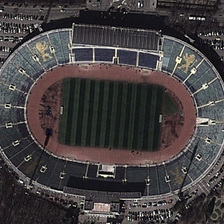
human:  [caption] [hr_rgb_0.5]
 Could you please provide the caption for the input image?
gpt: many cars are parked around the big stadium .

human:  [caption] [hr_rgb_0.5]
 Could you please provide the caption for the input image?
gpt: many cars are parked around the big stadium .

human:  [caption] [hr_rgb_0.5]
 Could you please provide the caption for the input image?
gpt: there is a playground in the gym .

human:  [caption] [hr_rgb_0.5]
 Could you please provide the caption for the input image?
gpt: there is a playground in the gym .

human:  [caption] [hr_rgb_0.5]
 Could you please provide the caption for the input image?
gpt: there is a playground in the gym .